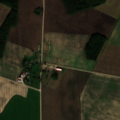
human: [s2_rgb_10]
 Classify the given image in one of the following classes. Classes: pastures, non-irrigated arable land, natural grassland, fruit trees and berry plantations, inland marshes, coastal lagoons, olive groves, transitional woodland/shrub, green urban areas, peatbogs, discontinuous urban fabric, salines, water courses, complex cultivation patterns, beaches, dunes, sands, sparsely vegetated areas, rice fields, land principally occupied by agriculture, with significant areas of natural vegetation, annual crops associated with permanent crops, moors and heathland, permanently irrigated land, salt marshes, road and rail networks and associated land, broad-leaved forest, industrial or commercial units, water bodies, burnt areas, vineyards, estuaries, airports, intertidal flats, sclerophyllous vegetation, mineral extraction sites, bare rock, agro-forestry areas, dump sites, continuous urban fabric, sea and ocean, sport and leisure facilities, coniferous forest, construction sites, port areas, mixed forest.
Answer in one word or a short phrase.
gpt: non-irrigated arable land, complex cultivation patterns, broad-leaved forest